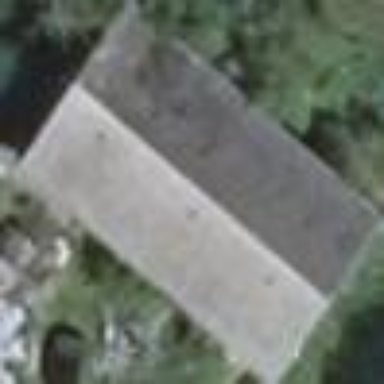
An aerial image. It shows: Building with gabled roof oriented along its structure. The roof is colored grey.